Current action and preconditions to check: trajectory_clear

Your task: For each precondition in the list above, predict whether it will hold at this action.

Consider the current scene as observed from the mobile robot's camera, and analyze the predicted future states of all dynamic agents (e.g., people, animals, vehicles, or any moving entities) within the NEXT SECOND.

IMPORTANT: Only answer "very likely" if you are absolutely certain—based on strong, clear evidence—that a dynamic agent will violate the precondition in the predicted future state. Do NOT answer "very likely" for unlikely, ambiguous, or low-probability risks.

Ask yourself for each precondition: Is there a high probability, with clear and convincing evidence, that the predicted future states of any dynamic agent will interfere with the predicted future state of the currently executing action within the NEXT SECOND, causing that precondition to fail?

Assess the risk level based on these predictions. Use "likely" or "very likely" if motions create a clear risk of interference.

Use "neutral" or "improbable" if agents are nearby but their predicted paths are clearly diverging or non-conflicting.

Failure Risk Categories: "very improbable", "improbable", "neutral", "likely", "very likely"

Answer Format: Output ONLY the probability_of_failure value from these categories: "very improbable", "improbable", "neutral", "likely", "very likely"

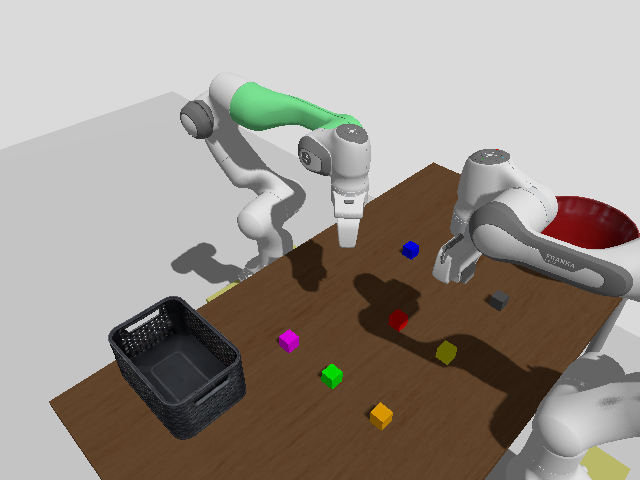

Answer: improbable